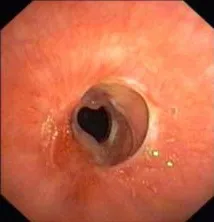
The appearance of the stenotic area after one month: Noted there was a small granulation tissue over the anterior surface of the mucosa, but a flexible bronchoscope could still be passed through easily.
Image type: endoscopy (airway_endoscopy)